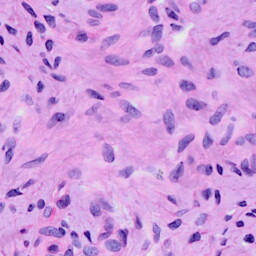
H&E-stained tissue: Cervix